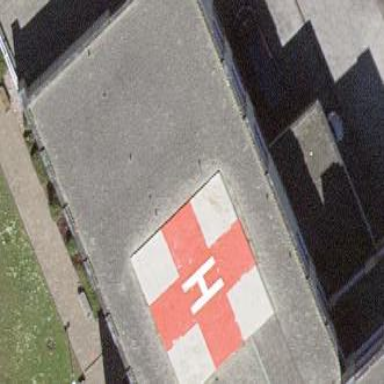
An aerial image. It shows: Image showing helipad at airport.